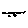
Label: fish